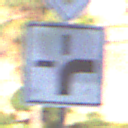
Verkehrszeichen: VerlaufVorfahrtsstrasse3
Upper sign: Vorfahrtsstrasse
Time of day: SunriseSunset
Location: Outdoor (Urban)
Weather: PartlyCloudy
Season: NotSpecified
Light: Natural